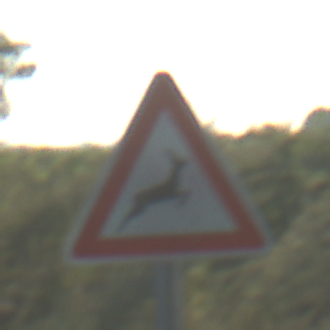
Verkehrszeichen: WildwechselLinks
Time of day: MorningAfternoon
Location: Outdoor (RoadRail)
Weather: Clear
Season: NotSpecified
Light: Natural